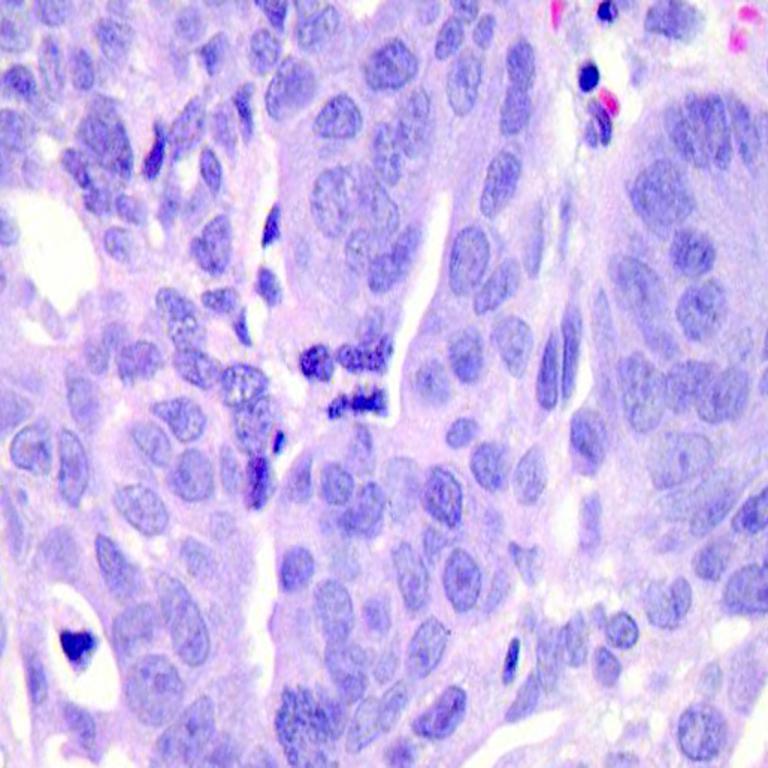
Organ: colon
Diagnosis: adenocarcinomas